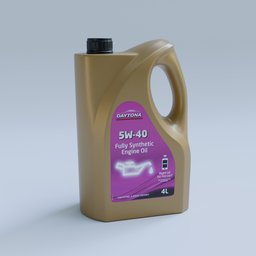
Label: tools